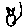
Label: cat